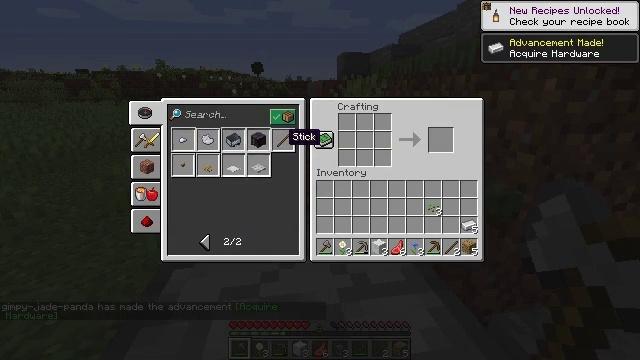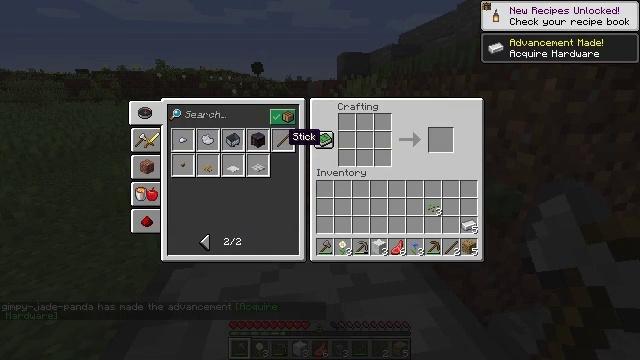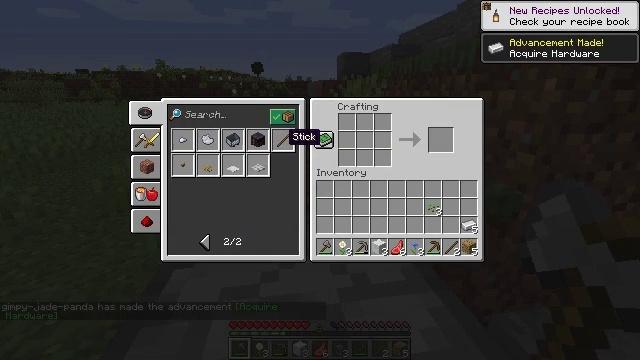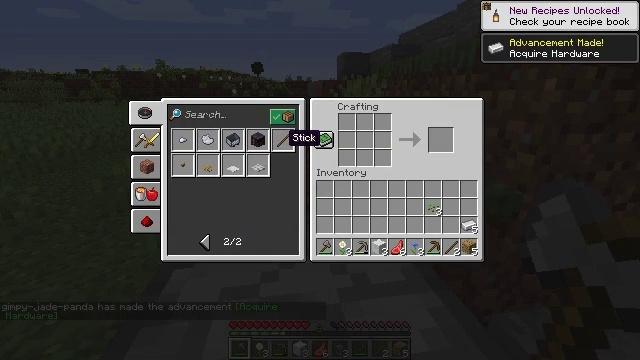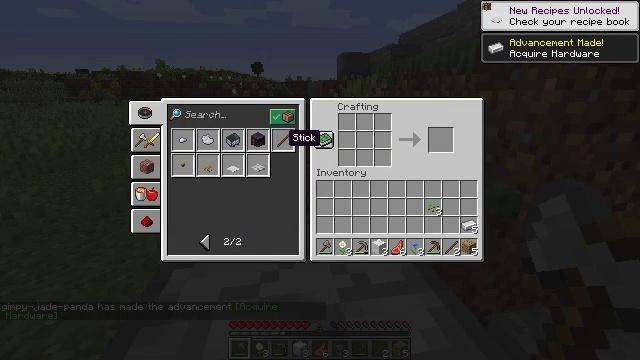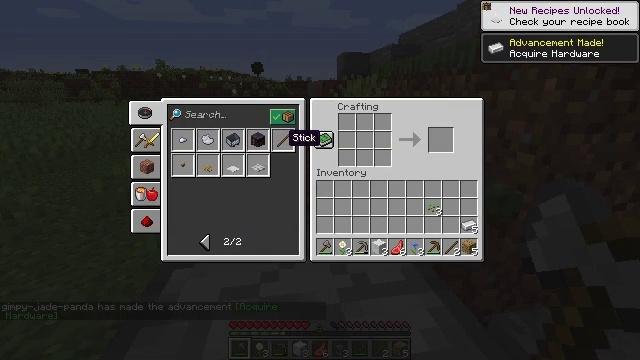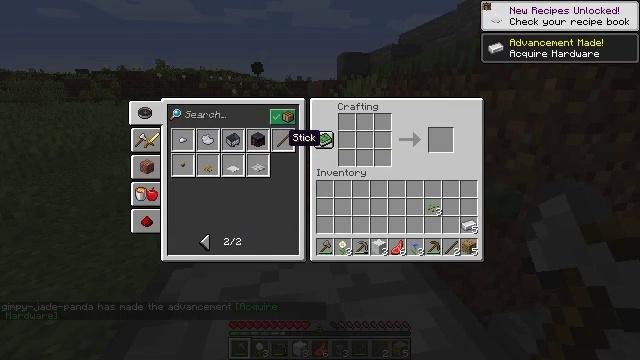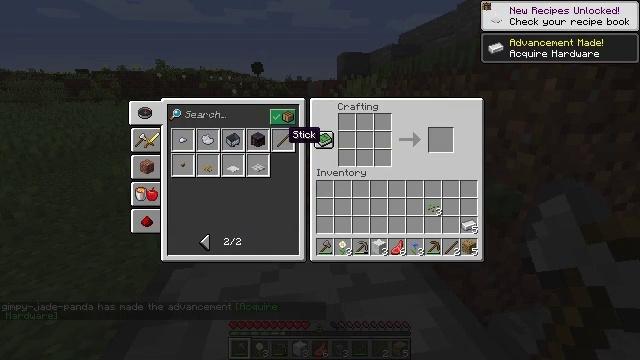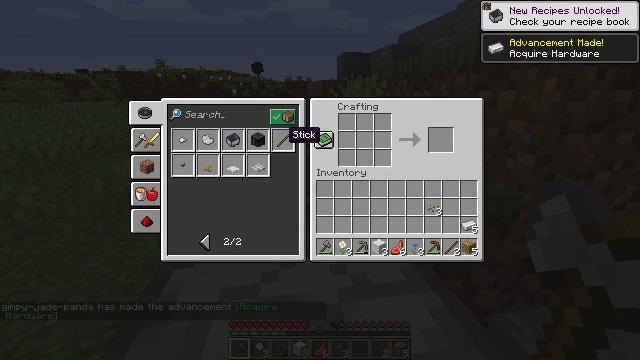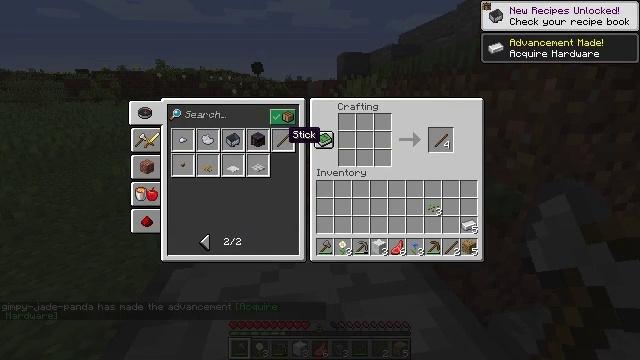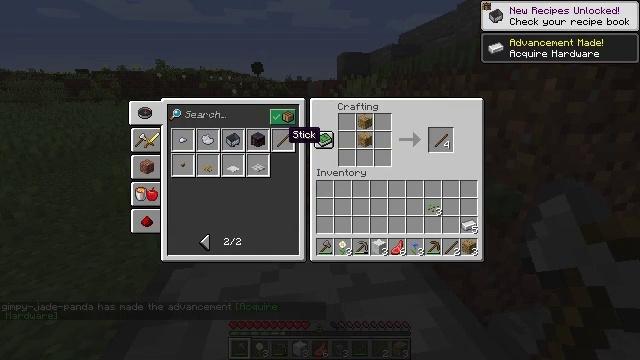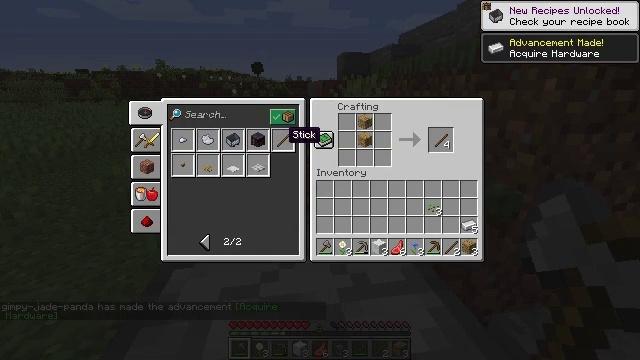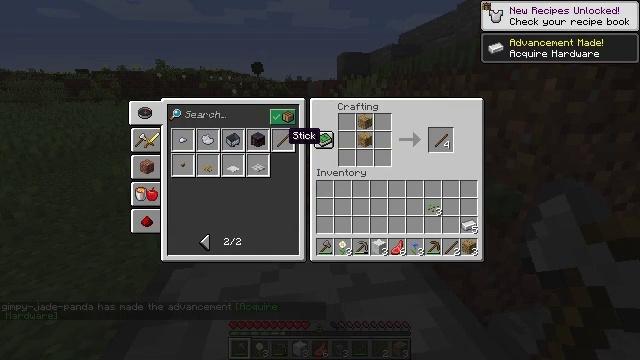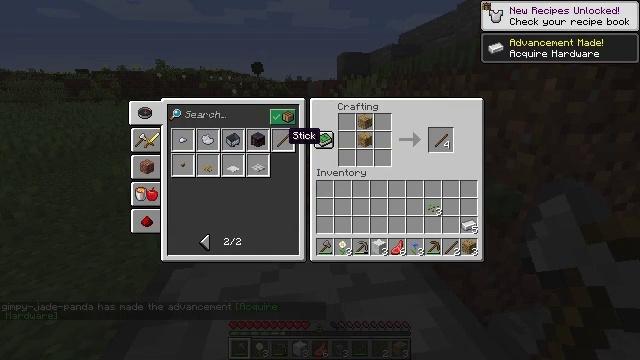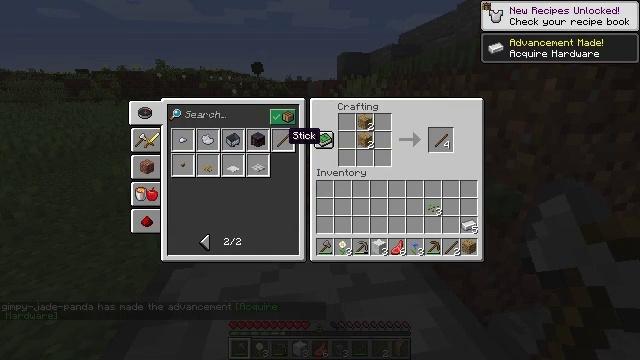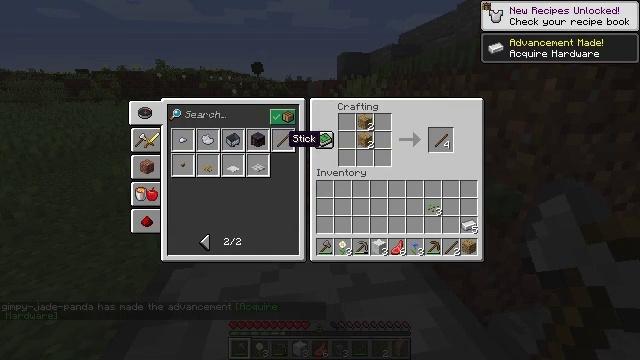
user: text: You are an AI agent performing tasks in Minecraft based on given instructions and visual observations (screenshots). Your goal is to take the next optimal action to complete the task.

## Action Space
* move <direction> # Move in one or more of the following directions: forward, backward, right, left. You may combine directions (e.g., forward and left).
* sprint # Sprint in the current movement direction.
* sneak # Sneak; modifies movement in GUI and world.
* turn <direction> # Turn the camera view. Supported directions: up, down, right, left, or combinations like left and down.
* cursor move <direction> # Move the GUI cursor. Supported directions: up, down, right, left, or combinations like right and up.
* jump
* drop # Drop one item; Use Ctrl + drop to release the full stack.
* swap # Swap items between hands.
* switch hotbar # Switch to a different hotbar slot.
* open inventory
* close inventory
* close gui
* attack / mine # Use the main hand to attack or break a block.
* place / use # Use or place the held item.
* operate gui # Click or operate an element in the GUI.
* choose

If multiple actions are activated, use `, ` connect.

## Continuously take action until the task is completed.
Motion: motion action
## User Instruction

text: Use two wooden planks to craft sticks.
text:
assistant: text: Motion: no_op
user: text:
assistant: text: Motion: no_op
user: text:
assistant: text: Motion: no_op
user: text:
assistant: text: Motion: operate gui
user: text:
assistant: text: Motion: operate gui
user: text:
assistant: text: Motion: operate gui
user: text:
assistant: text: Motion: no_op
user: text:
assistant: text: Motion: operate gui
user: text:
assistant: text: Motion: operate gui
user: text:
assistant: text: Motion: operate gui
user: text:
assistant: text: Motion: no_op
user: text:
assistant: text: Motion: operate gui
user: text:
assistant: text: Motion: operate gui
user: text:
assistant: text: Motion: no_op
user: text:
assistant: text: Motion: operate gui
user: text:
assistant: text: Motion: operate gui
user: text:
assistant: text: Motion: operate gui
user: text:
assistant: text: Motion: cursor move right
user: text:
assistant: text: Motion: cursor move right
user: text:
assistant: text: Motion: cursor move right
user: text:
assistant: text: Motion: cursor move right
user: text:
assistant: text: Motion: no_op
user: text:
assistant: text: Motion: no_op
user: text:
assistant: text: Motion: no_op
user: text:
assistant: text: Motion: sneak, cursor move right
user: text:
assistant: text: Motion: sneak, cursor move right
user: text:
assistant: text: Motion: sneak
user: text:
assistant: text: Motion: sneak, cursor move right
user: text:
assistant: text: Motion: sneak, operate gui
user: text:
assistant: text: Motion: sneak, operate gui